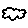
Label: cloud